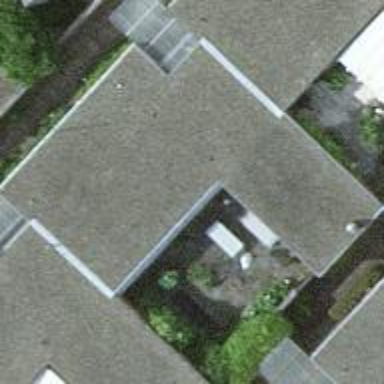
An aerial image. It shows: Terrace building.